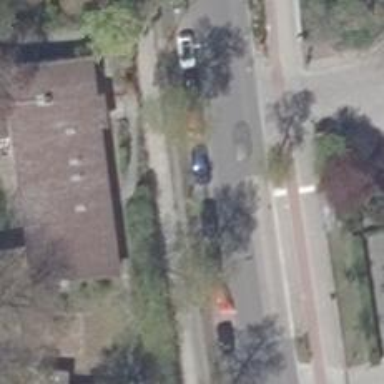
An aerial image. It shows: Avenue lined with broadleaved deciduous trees.